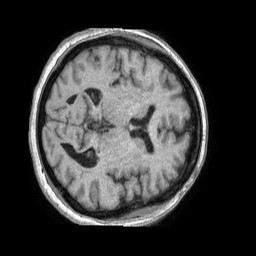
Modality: T1w
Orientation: axial
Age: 52
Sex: female
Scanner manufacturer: philips
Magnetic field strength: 1.5 T
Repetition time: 0.007838 s
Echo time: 0.003585 s